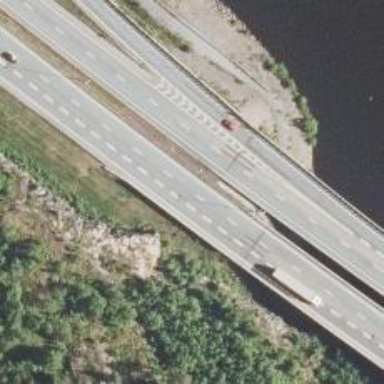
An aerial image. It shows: Asphalt bridge on motorway.